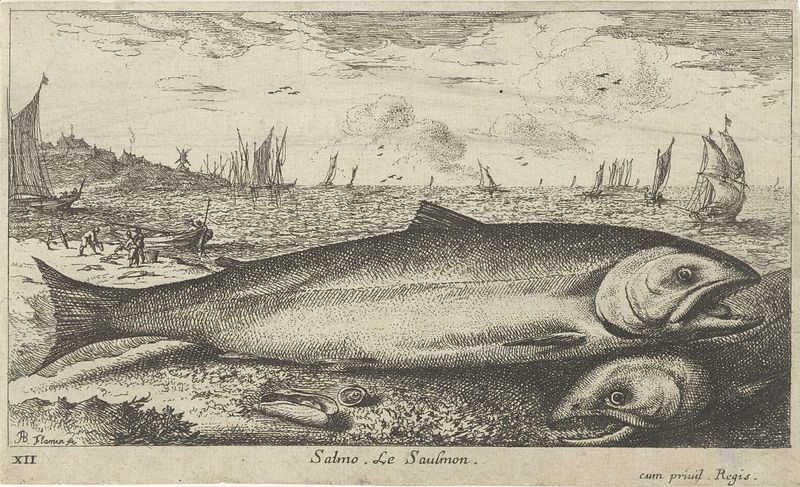
Titel: Twee zalmen op het strand
Künstler: Albert Flamen
Standort: Amsterdam
Institution: Rijksmuseum
Schlagwörter: nature morte, blanc, noir, bateaux, gravure, ciel, paysage, dessin, nuages, plume, encre, coquillage, mer, voiles, poisson, hommes, bateau, saumon, océan, pêcheurs, pêche, pêcheur, baleine, huitre